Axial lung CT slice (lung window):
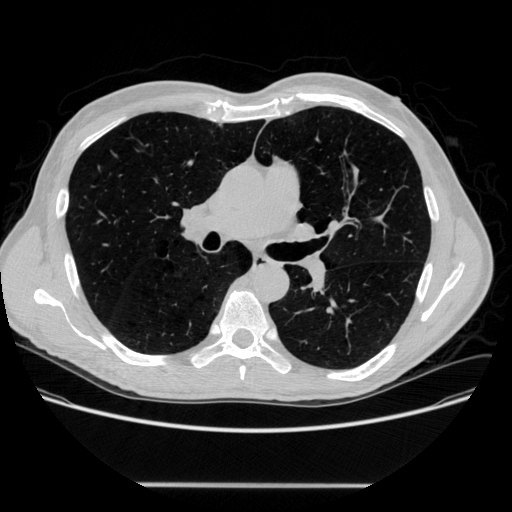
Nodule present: no